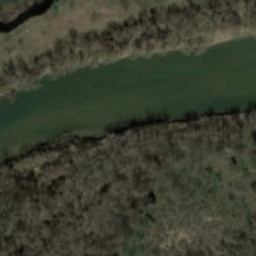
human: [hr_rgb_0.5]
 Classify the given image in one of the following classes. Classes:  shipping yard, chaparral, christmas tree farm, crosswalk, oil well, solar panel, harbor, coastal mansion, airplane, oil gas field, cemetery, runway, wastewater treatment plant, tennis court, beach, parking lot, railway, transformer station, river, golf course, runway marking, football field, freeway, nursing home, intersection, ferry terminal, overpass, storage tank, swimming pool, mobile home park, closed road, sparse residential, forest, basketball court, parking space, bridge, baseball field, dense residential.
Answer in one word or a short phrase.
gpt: river